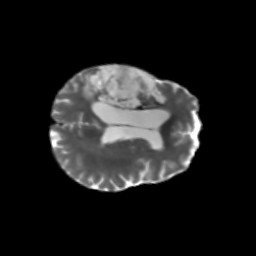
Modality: T2w
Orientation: axial
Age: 63
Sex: female
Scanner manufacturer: siemens
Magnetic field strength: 3 T
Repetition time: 5.25 s
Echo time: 0.08 s